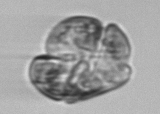
Label: Karenia